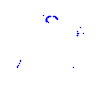
Particle: proton